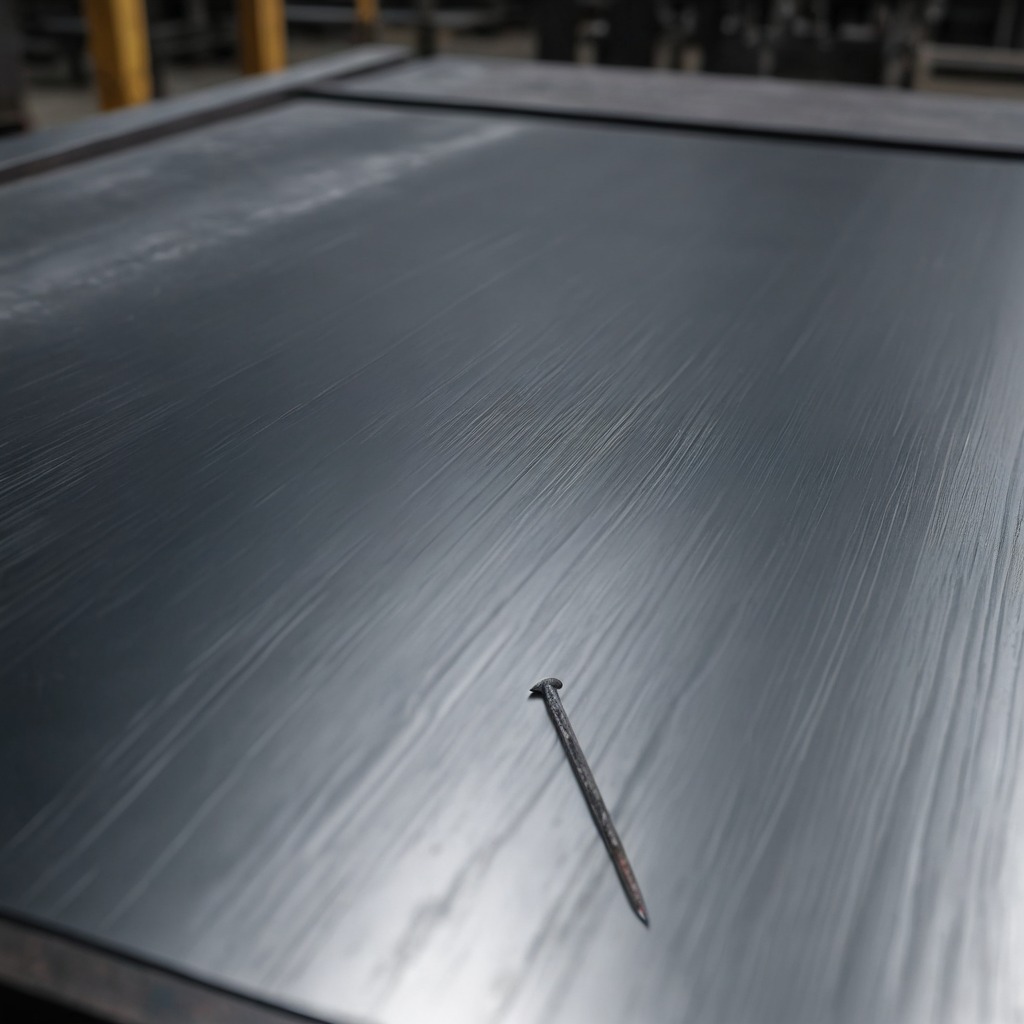
An iron nail is lying on the cold steel table in a mining workshop.